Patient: sex M, age 66
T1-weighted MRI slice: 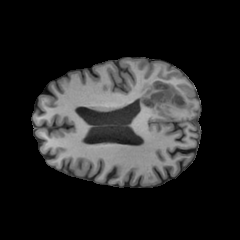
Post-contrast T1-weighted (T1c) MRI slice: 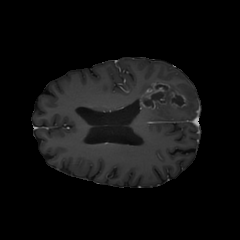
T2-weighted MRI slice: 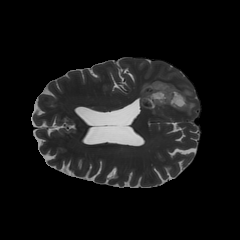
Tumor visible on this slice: yes
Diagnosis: Glioblastoma, IDH-wildtype
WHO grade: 4